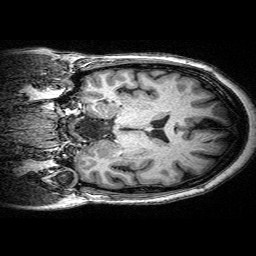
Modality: T1w
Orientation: coronal
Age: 52
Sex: female
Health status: ill
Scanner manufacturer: siemens
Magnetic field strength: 3 T
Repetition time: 0.0025 s
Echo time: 0.00336 s